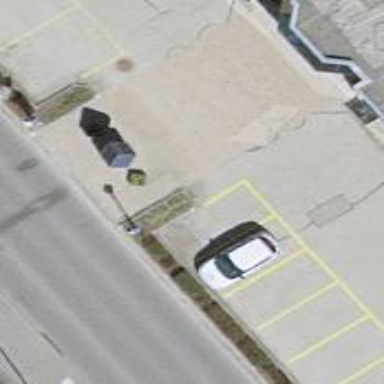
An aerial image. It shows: Charging station.